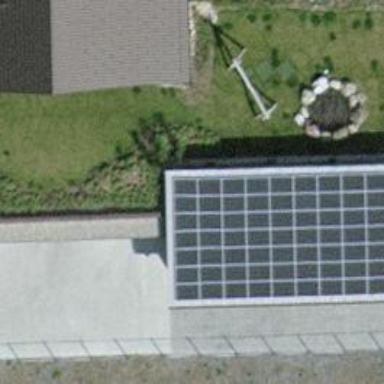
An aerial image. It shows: Building with solar photovoltaic panel as power generator.